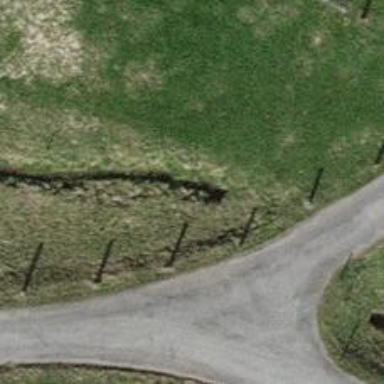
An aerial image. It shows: Culvert tunnel.